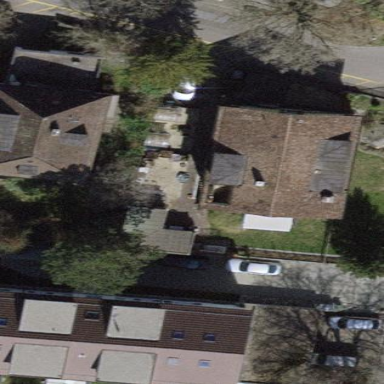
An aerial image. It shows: Gabled roof tile apartment building.